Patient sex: M
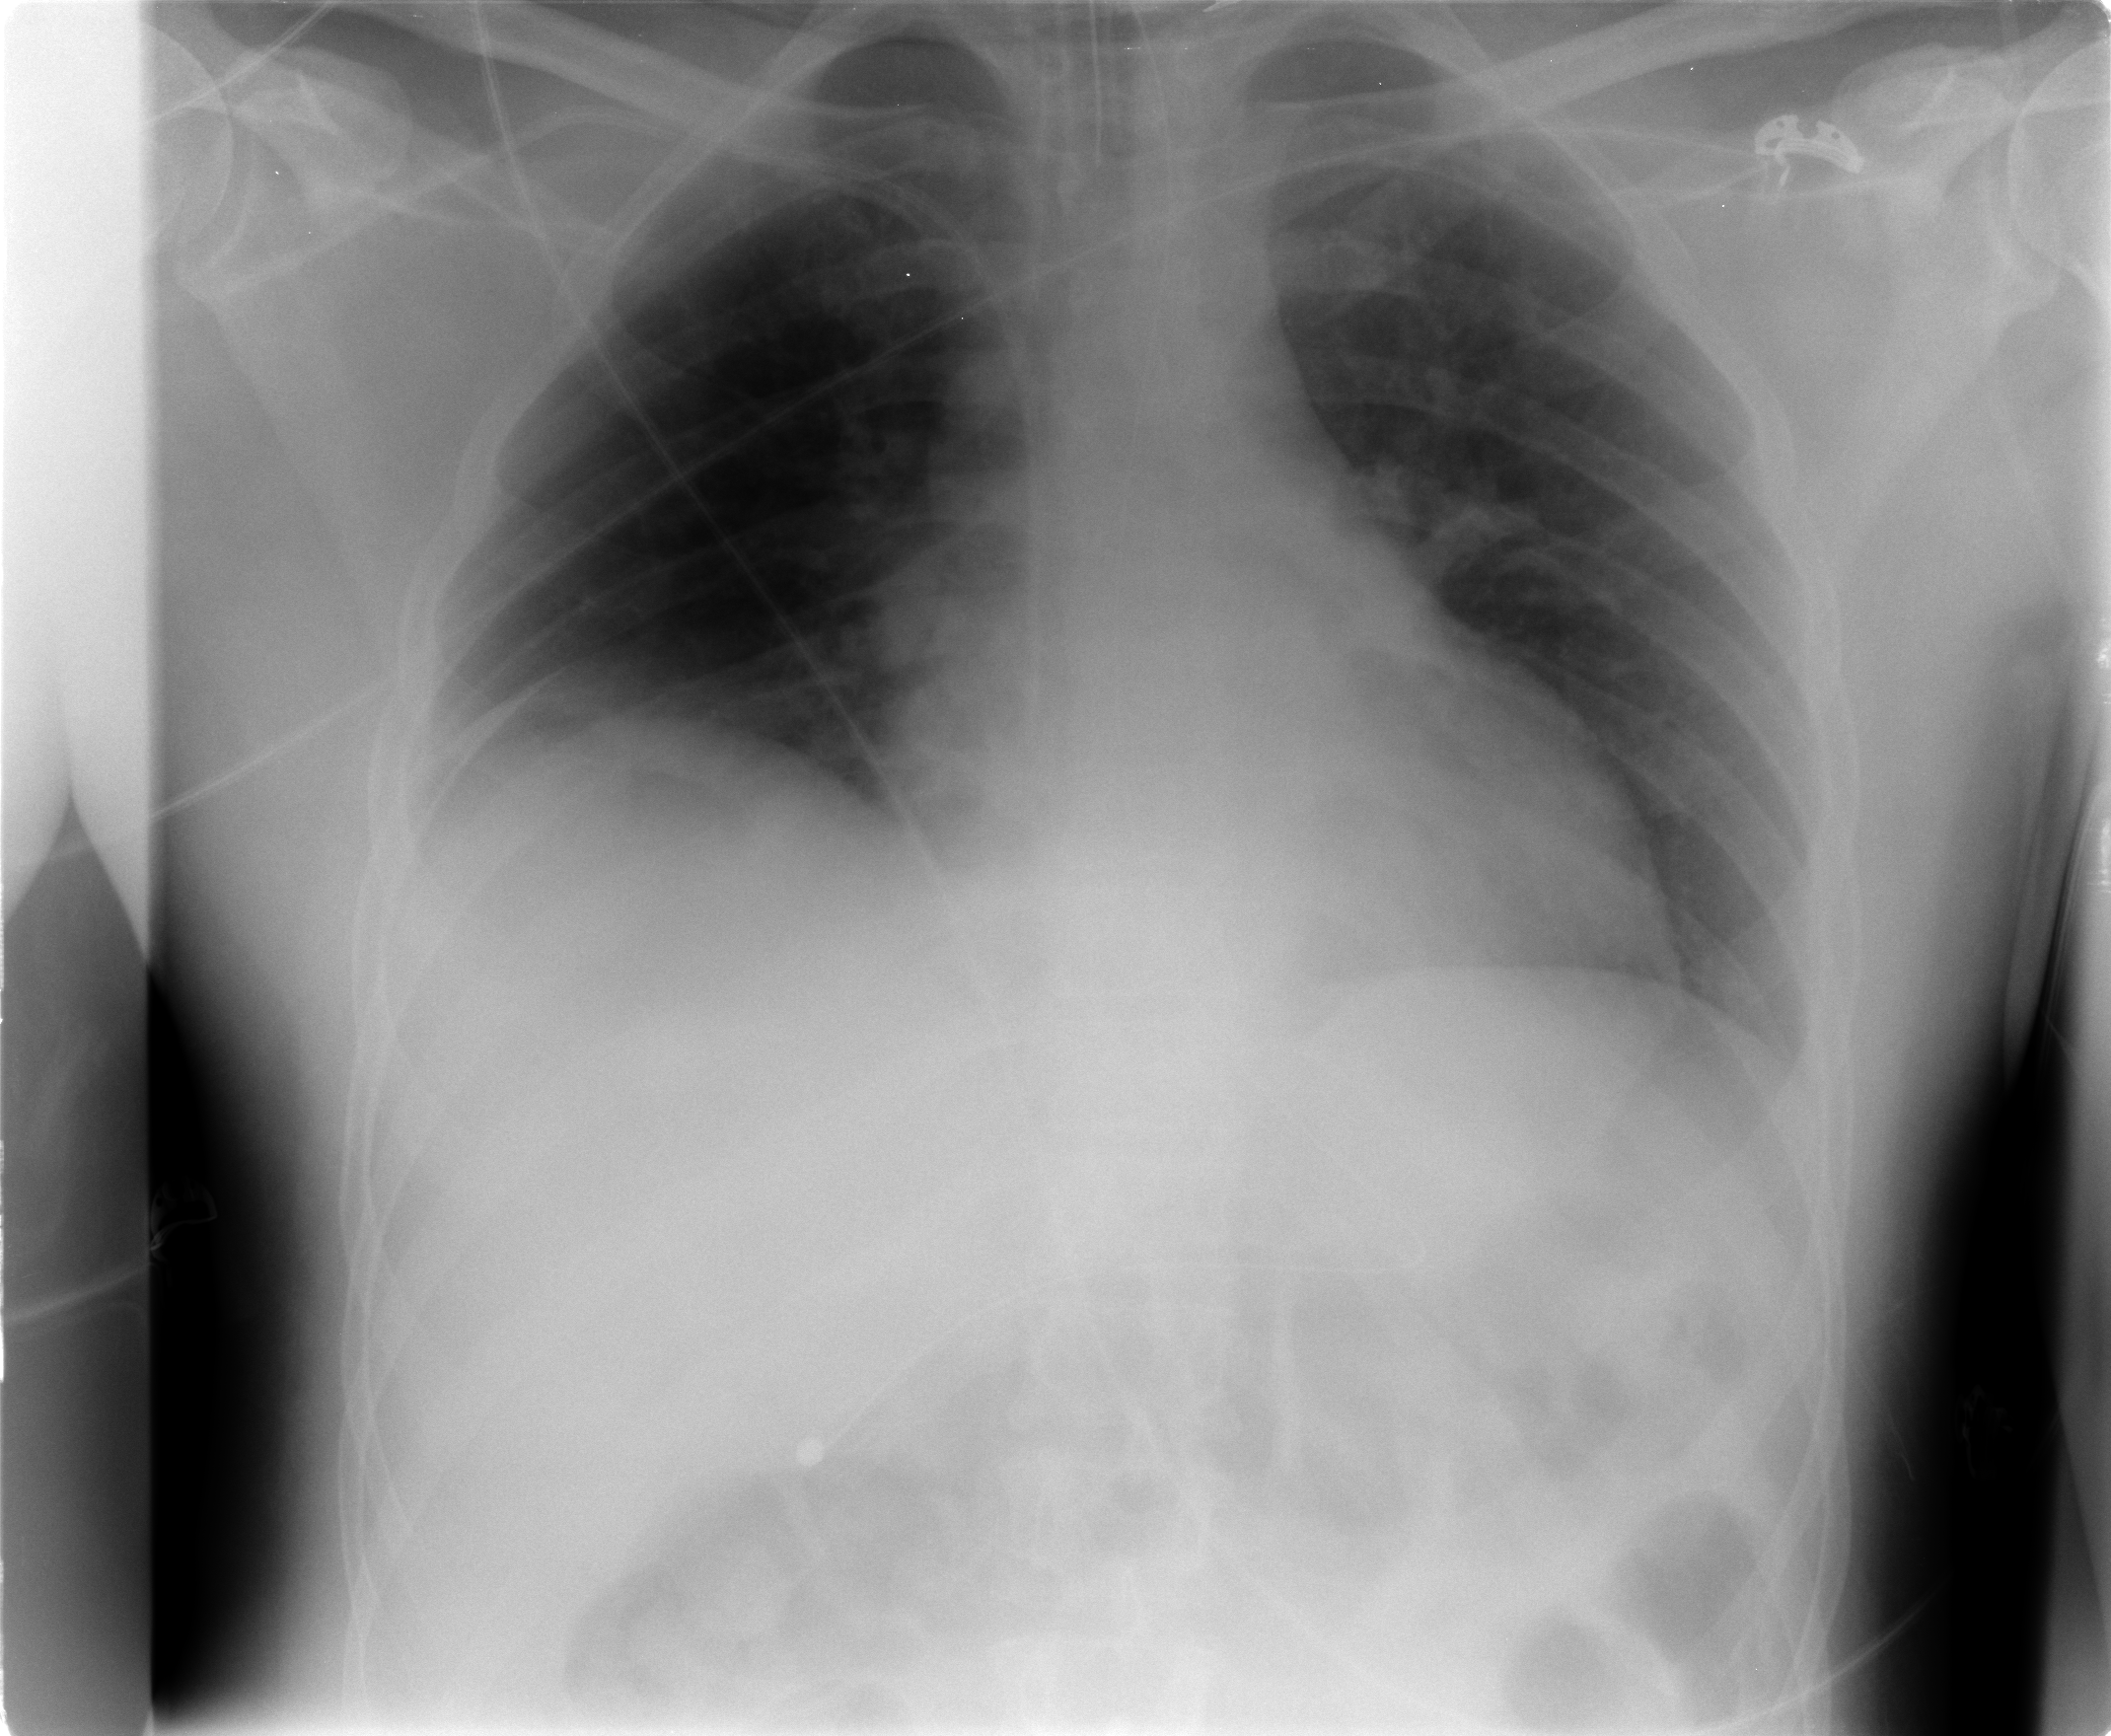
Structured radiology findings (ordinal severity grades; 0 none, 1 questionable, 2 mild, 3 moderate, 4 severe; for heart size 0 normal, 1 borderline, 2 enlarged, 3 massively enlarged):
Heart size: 0
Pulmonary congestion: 2
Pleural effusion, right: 0
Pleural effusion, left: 0
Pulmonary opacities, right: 0
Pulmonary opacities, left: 0
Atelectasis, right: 0
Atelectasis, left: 0